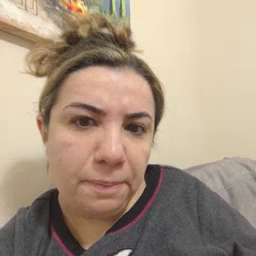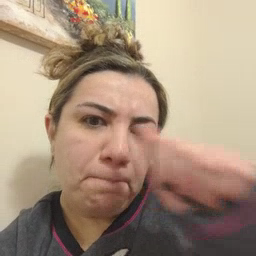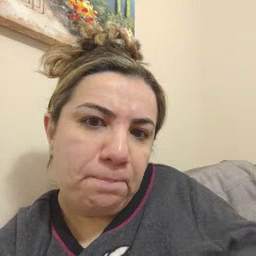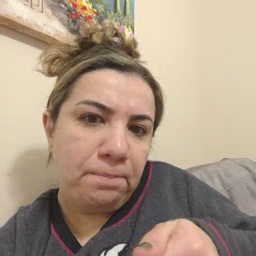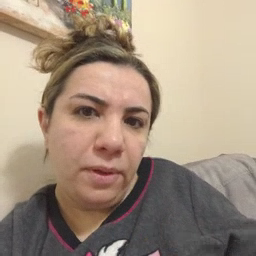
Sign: hide